Aerial crown-view tile of a tropical tree (Barro Colorado Island, Panama), acquired 20250818:
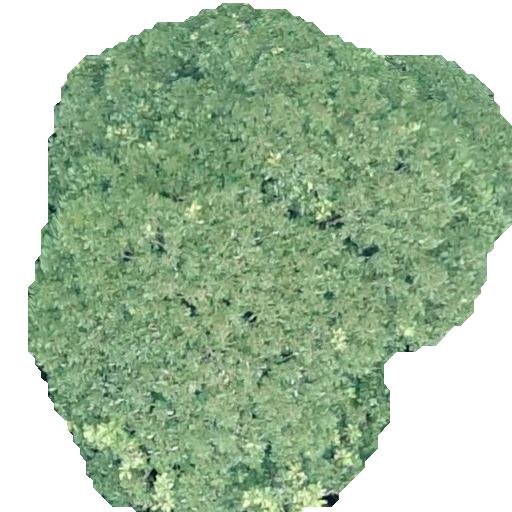
Species: Dipteryx oleifera
GBIF accepted scientific name: Dipteryx oleifera
Crown area: 272.456 m²